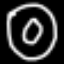
Label: donut